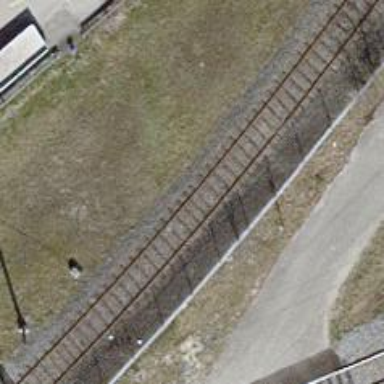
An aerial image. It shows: Railway spur service.